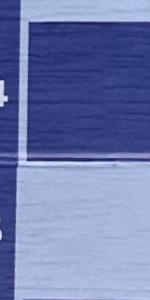
Label: Empty